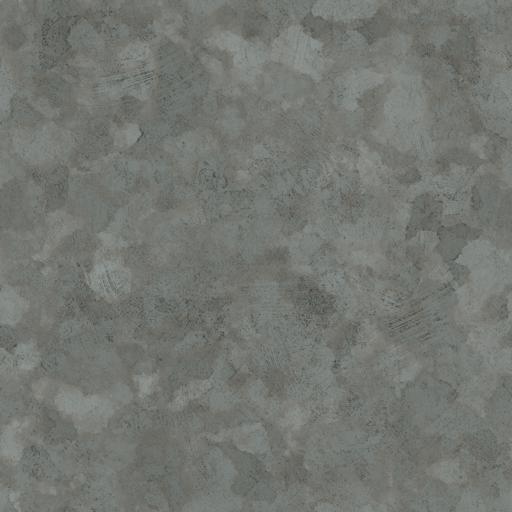
Tags: concrete patches plaster uniform